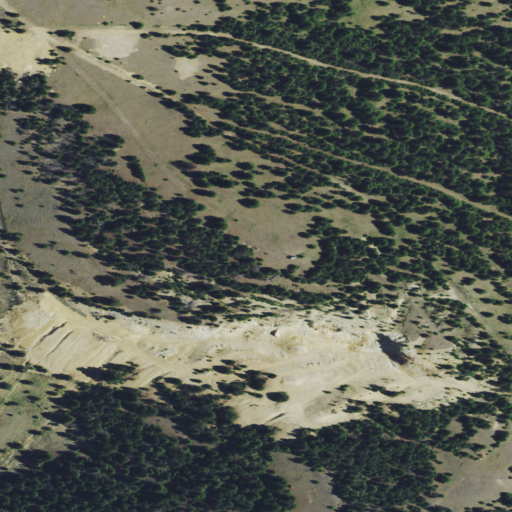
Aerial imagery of mountain in Montana named Alta Mountain containing shrub, evergreen forest, barren land, and grassland